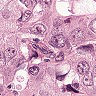
Metastatic tissue present: yes